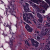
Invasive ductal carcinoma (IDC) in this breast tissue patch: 0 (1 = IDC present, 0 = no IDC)